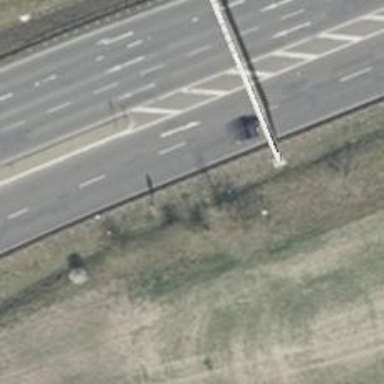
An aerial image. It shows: Secondary motorway with asphalt surface.